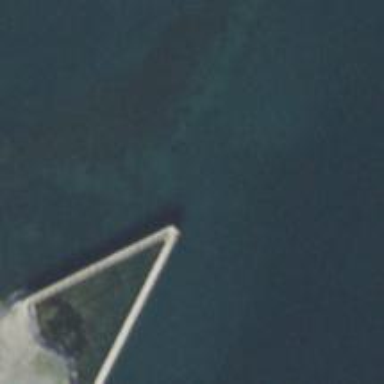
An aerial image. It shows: Breakwater structure.